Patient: sex M, age 42
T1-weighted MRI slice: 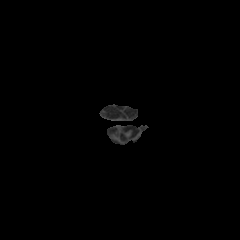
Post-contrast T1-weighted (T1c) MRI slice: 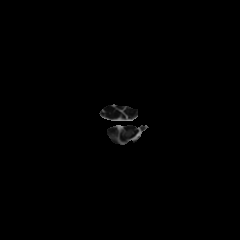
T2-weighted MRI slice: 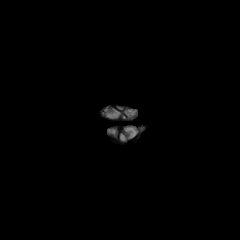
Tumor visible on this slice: no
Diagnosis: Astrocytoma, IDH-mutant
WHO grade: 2